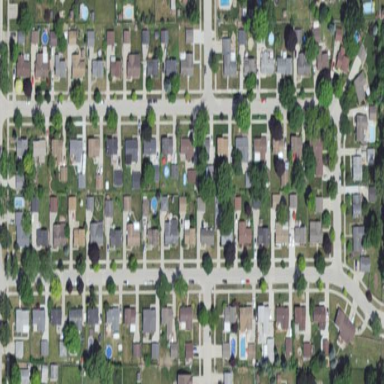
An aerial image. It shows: Residential area consisting of single-family homes.